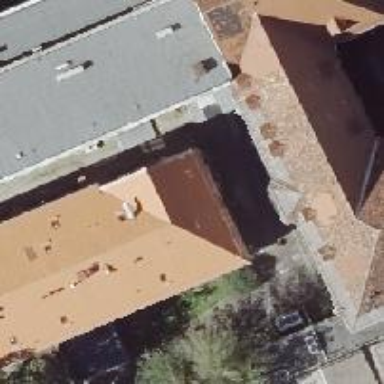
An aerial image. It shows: Building with ridge on the roof.